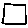
Label: square